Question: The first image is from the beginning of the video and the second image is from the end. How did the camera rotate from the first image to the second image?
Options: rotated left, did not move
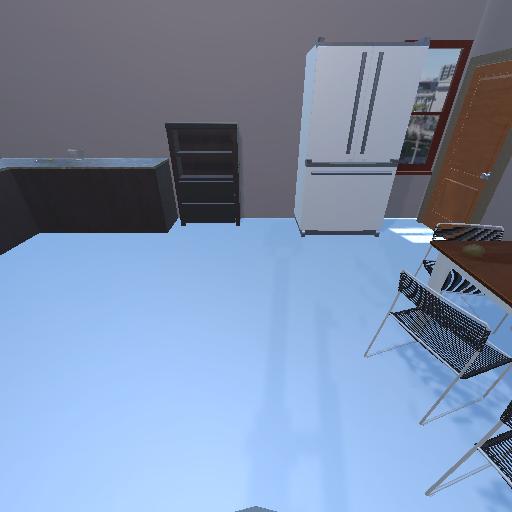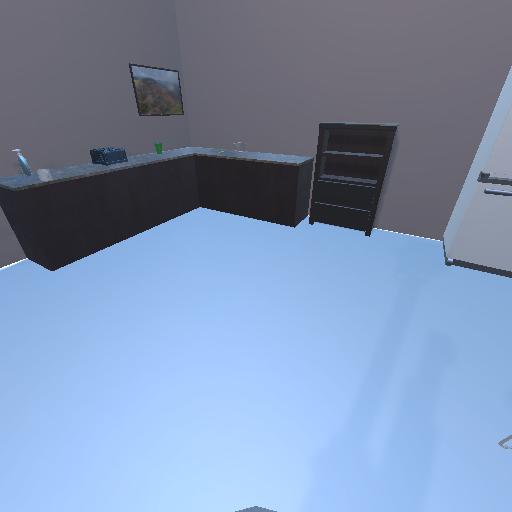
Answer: rotated left